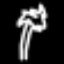
Label: palm tree